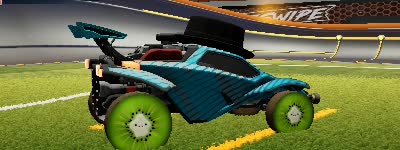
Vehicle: octane